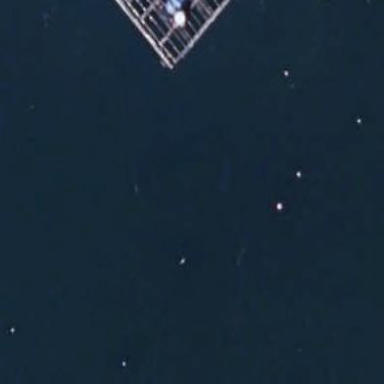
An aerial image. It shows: Man-made mussel raft.